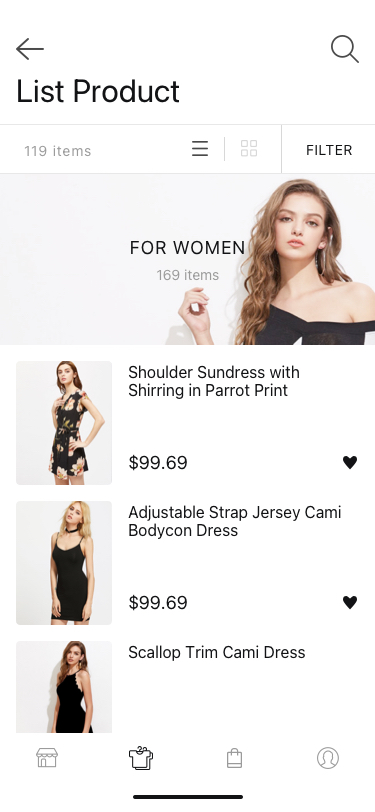
Text in this UI design:
Shoulder Sundress with Shirring in Parrot Print
$99.69
Adjustable Strap Jersey Cami Bodycon Dress
$99.69
Scallop Trim Cami Dress
$99.69
For Women
169 items
119 items
Filter
List Product